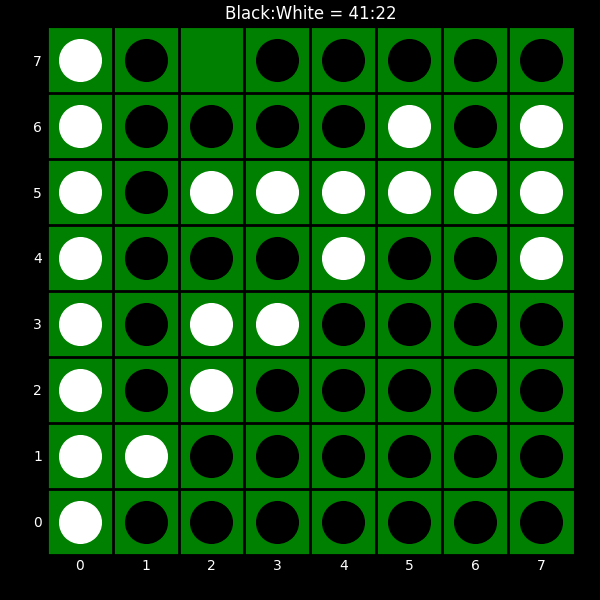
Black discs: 41
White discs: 22